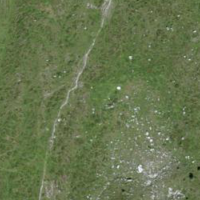
EUNIS habitat code: 26
Species observed at this site:
Oenanthe oenanthe
Dryas octopetala
Cuculus canorus
Anthus spinoletta
Troglodytes troglodytes
Phoenicurus ochruros
Prunella modularis
Nucifraga caryocatactes
Turdus viscivorus
Fringilla coelebs
Pyrrhocorax graculus
Prunella collaris
Turdus torquatus
Motacilla alba